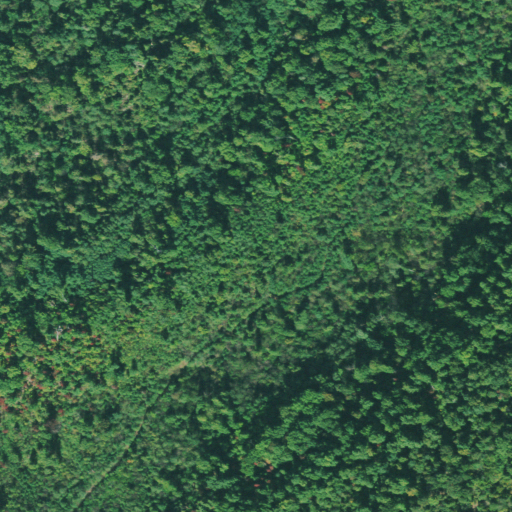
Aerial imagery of plain(s) in Tennessee named The Big Flat containing deciduous forest, mixed forest, and shrub